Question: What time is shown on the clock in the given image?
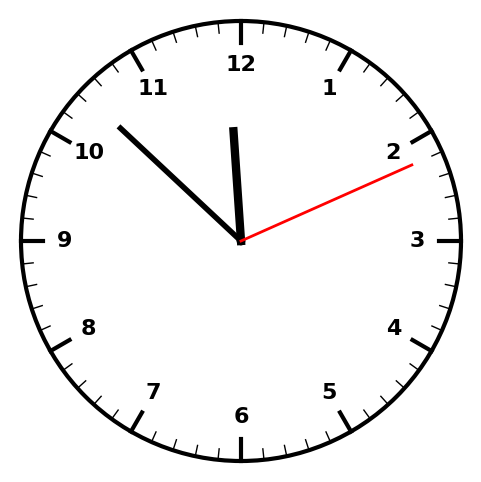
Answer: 11:52:11